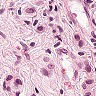
Metastatic tissue present: yes